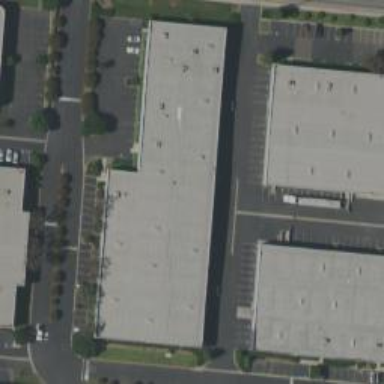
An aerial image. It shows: Warehouse building.